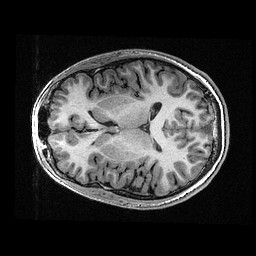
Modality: T1w
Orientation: axial
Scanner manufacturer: ge
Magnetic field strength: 3 T
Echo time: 0.00318 s